Field crop: maize
Growth stage: 2
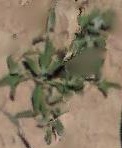
Species: atriplex